Question: I am trying to create a multidimensional array in PHP using a foreach loop. Here is the code thus far:
'''
$levels = array('low', 'medium', 'high');
$attributes = array('fat', 'quantity', 'ratio', 'label');
foreach ($levels as $key => $level):
foreach ($attributes as $k =>$attribute):
$variables[] = $attribute . '_' . $level;
endforeach;
endforeach;
echo '<pre>' . print_r($levels,1) . '</pre>';
echo '<pre>' . print_r($variables,1) . '</pre>';
'''
The output from this code is a single dimension array; however, that is not the intent. The desired array should look like this:

How should the code be modified to achieve the goal?
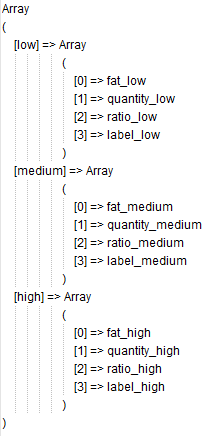
Answer: You're aaalmost there. Just add the level to the array creation :)
'''
$levels = array('low', 'medium', 'high');
$attributes = array('fat', 'quantity', 'ratio', 'label');
foreach ($levels as $key => $level):
foreach ($attributes as $k =>$attribute):
$variables[$level][] = $attribute . '_' . $level; // changed $variables[] to $variables[$level][]
endforeach;
endforeach;
echo '<pre>' . print_r($levels,1) . '</pre>';
echo '<pre>' . print_r($variables,1) . '</pre>';
'''
Output
'''
Array
(
[low] => Array
(
[0] => fat_low
[1] => quantity_low
[2] => ratio_low
[3] => label_low
)
[medium] => Array
(
[0] => fat_medium
[1] => quantity_medium
[2] => ratio_medium
[3] => label_medium
)
[high] => Array
(
[0] => fat_high
[1] => quantity_high
[2] => ratio_high
[3] => label_high
)
)
'''